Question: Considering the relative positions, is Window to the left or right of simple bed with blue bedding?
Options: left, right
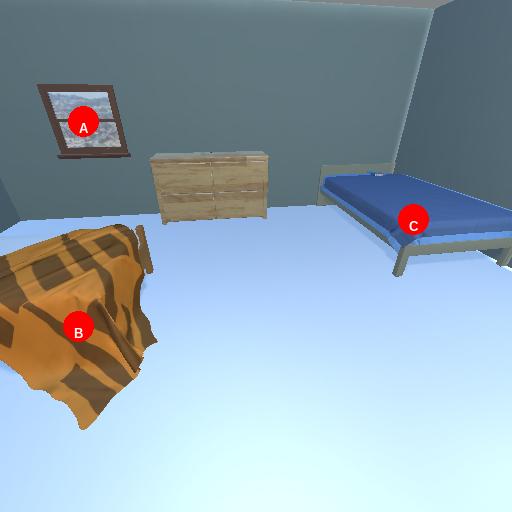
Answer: left